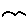
Label: bird